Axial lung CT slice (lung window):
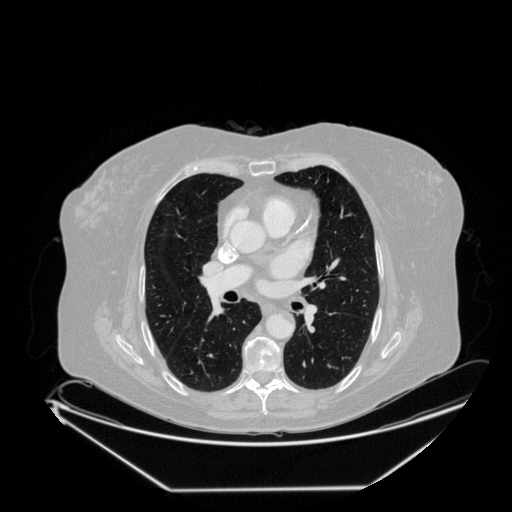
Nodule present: no